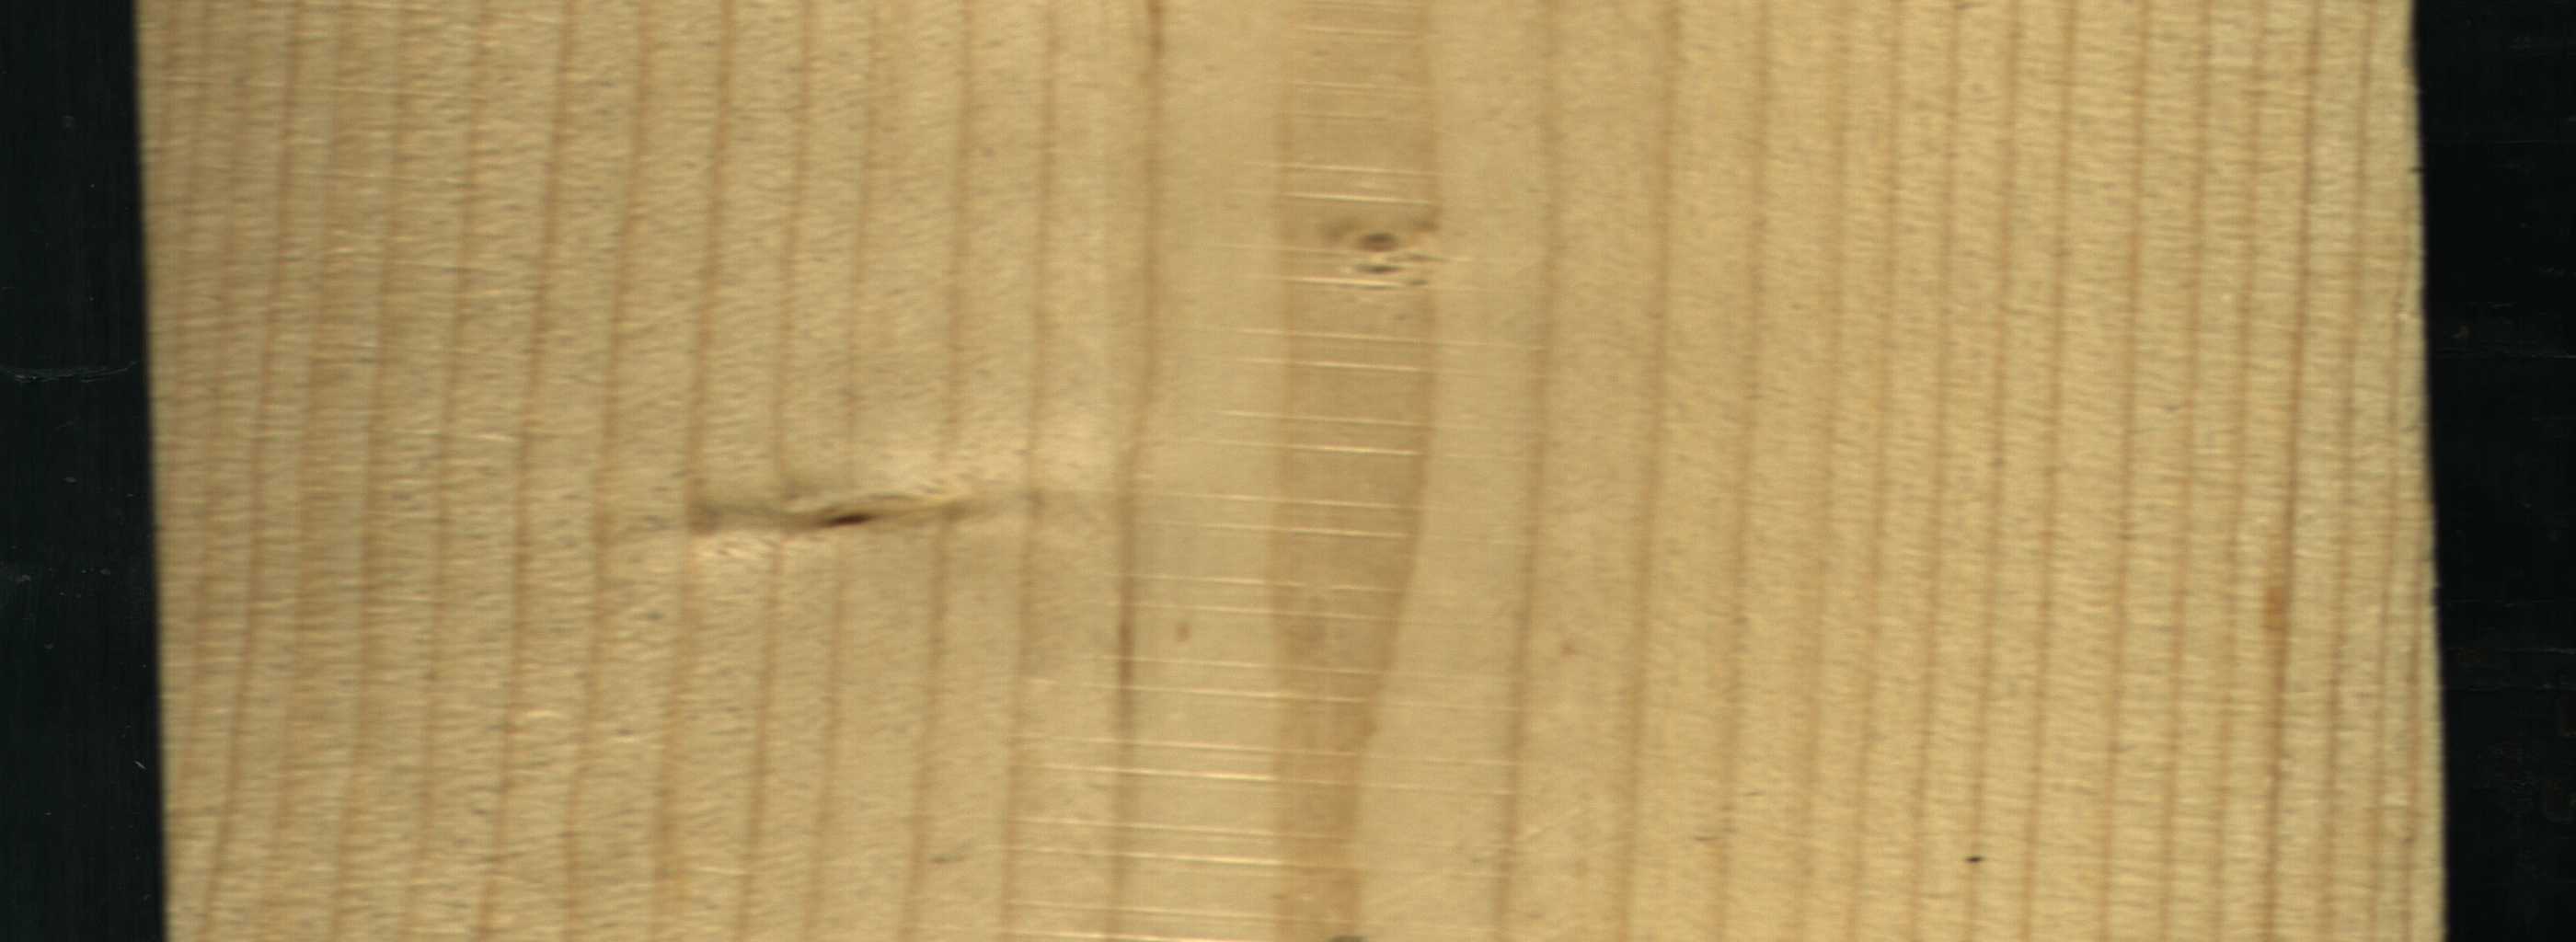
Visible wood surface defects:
Live_Knot
Live_Knot